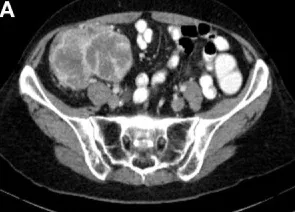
Radiographic findings. (A) CT image of the lower abdomen showing a poorly delineated, partially necrotic tumor in the ileocecal region with a maximum diameter of 9.6 cm.
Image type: radiology (ct)